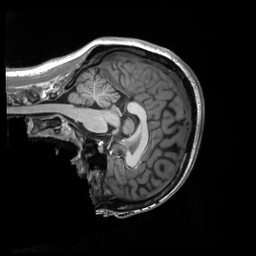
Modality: T1w
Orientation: sagittal
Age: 25